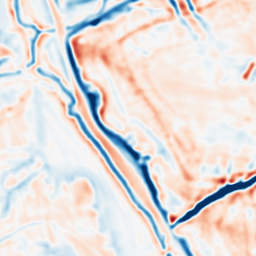
Category: multiscale
Decomposition family: dog
Decomposition parameters: sigma_low: 2
sigma_high: 5
Upsampling method: fft_zeropad
Upsampling parameters: scale: 2
Upsampling scale: 2